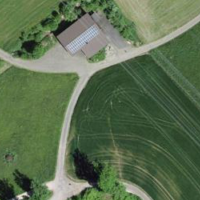
EUNIS habitat code: 24
Species observed at this site:
Geranium sanguineum
Fagus sylvatica